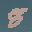
Label: 8